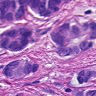
Metastatic tissue present: yes